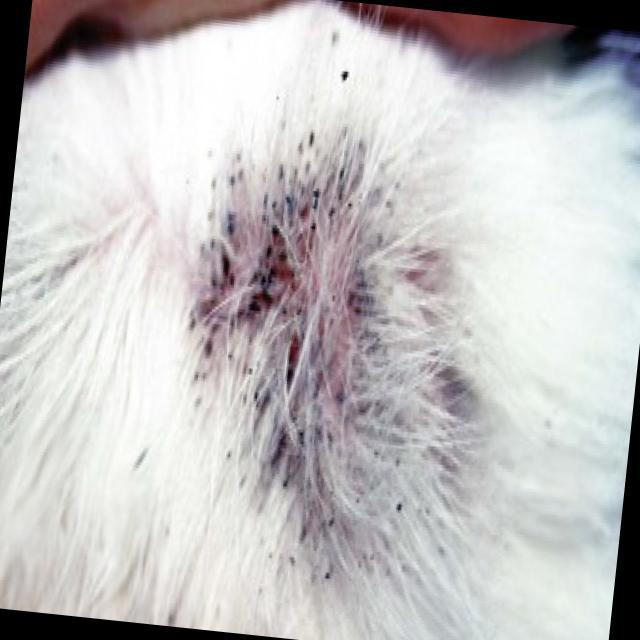
Canine fungal skin infection — characterized by alopecia, scaling, crusting, and circular lesions. Common agents include Malassezia and Candida species.